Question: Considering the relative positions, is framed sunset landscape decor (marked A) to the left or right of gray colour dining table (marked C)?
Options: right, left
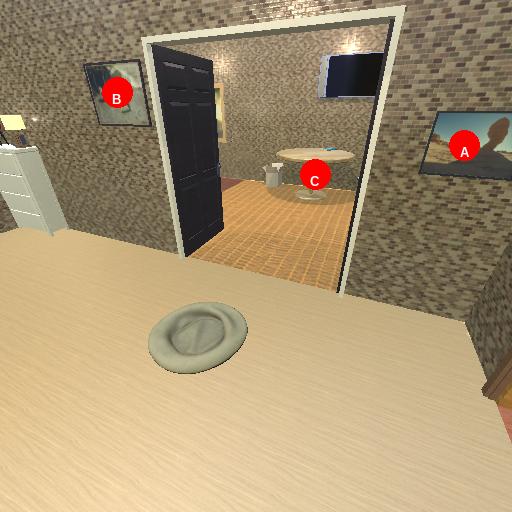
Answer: right